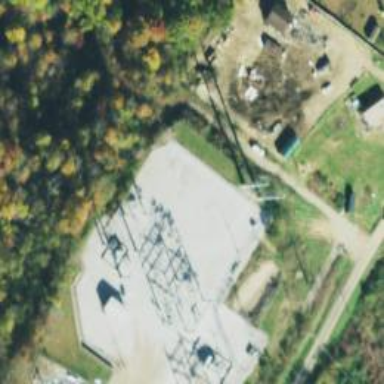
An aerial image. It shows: Power tower.